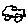
Label: car